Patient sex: F
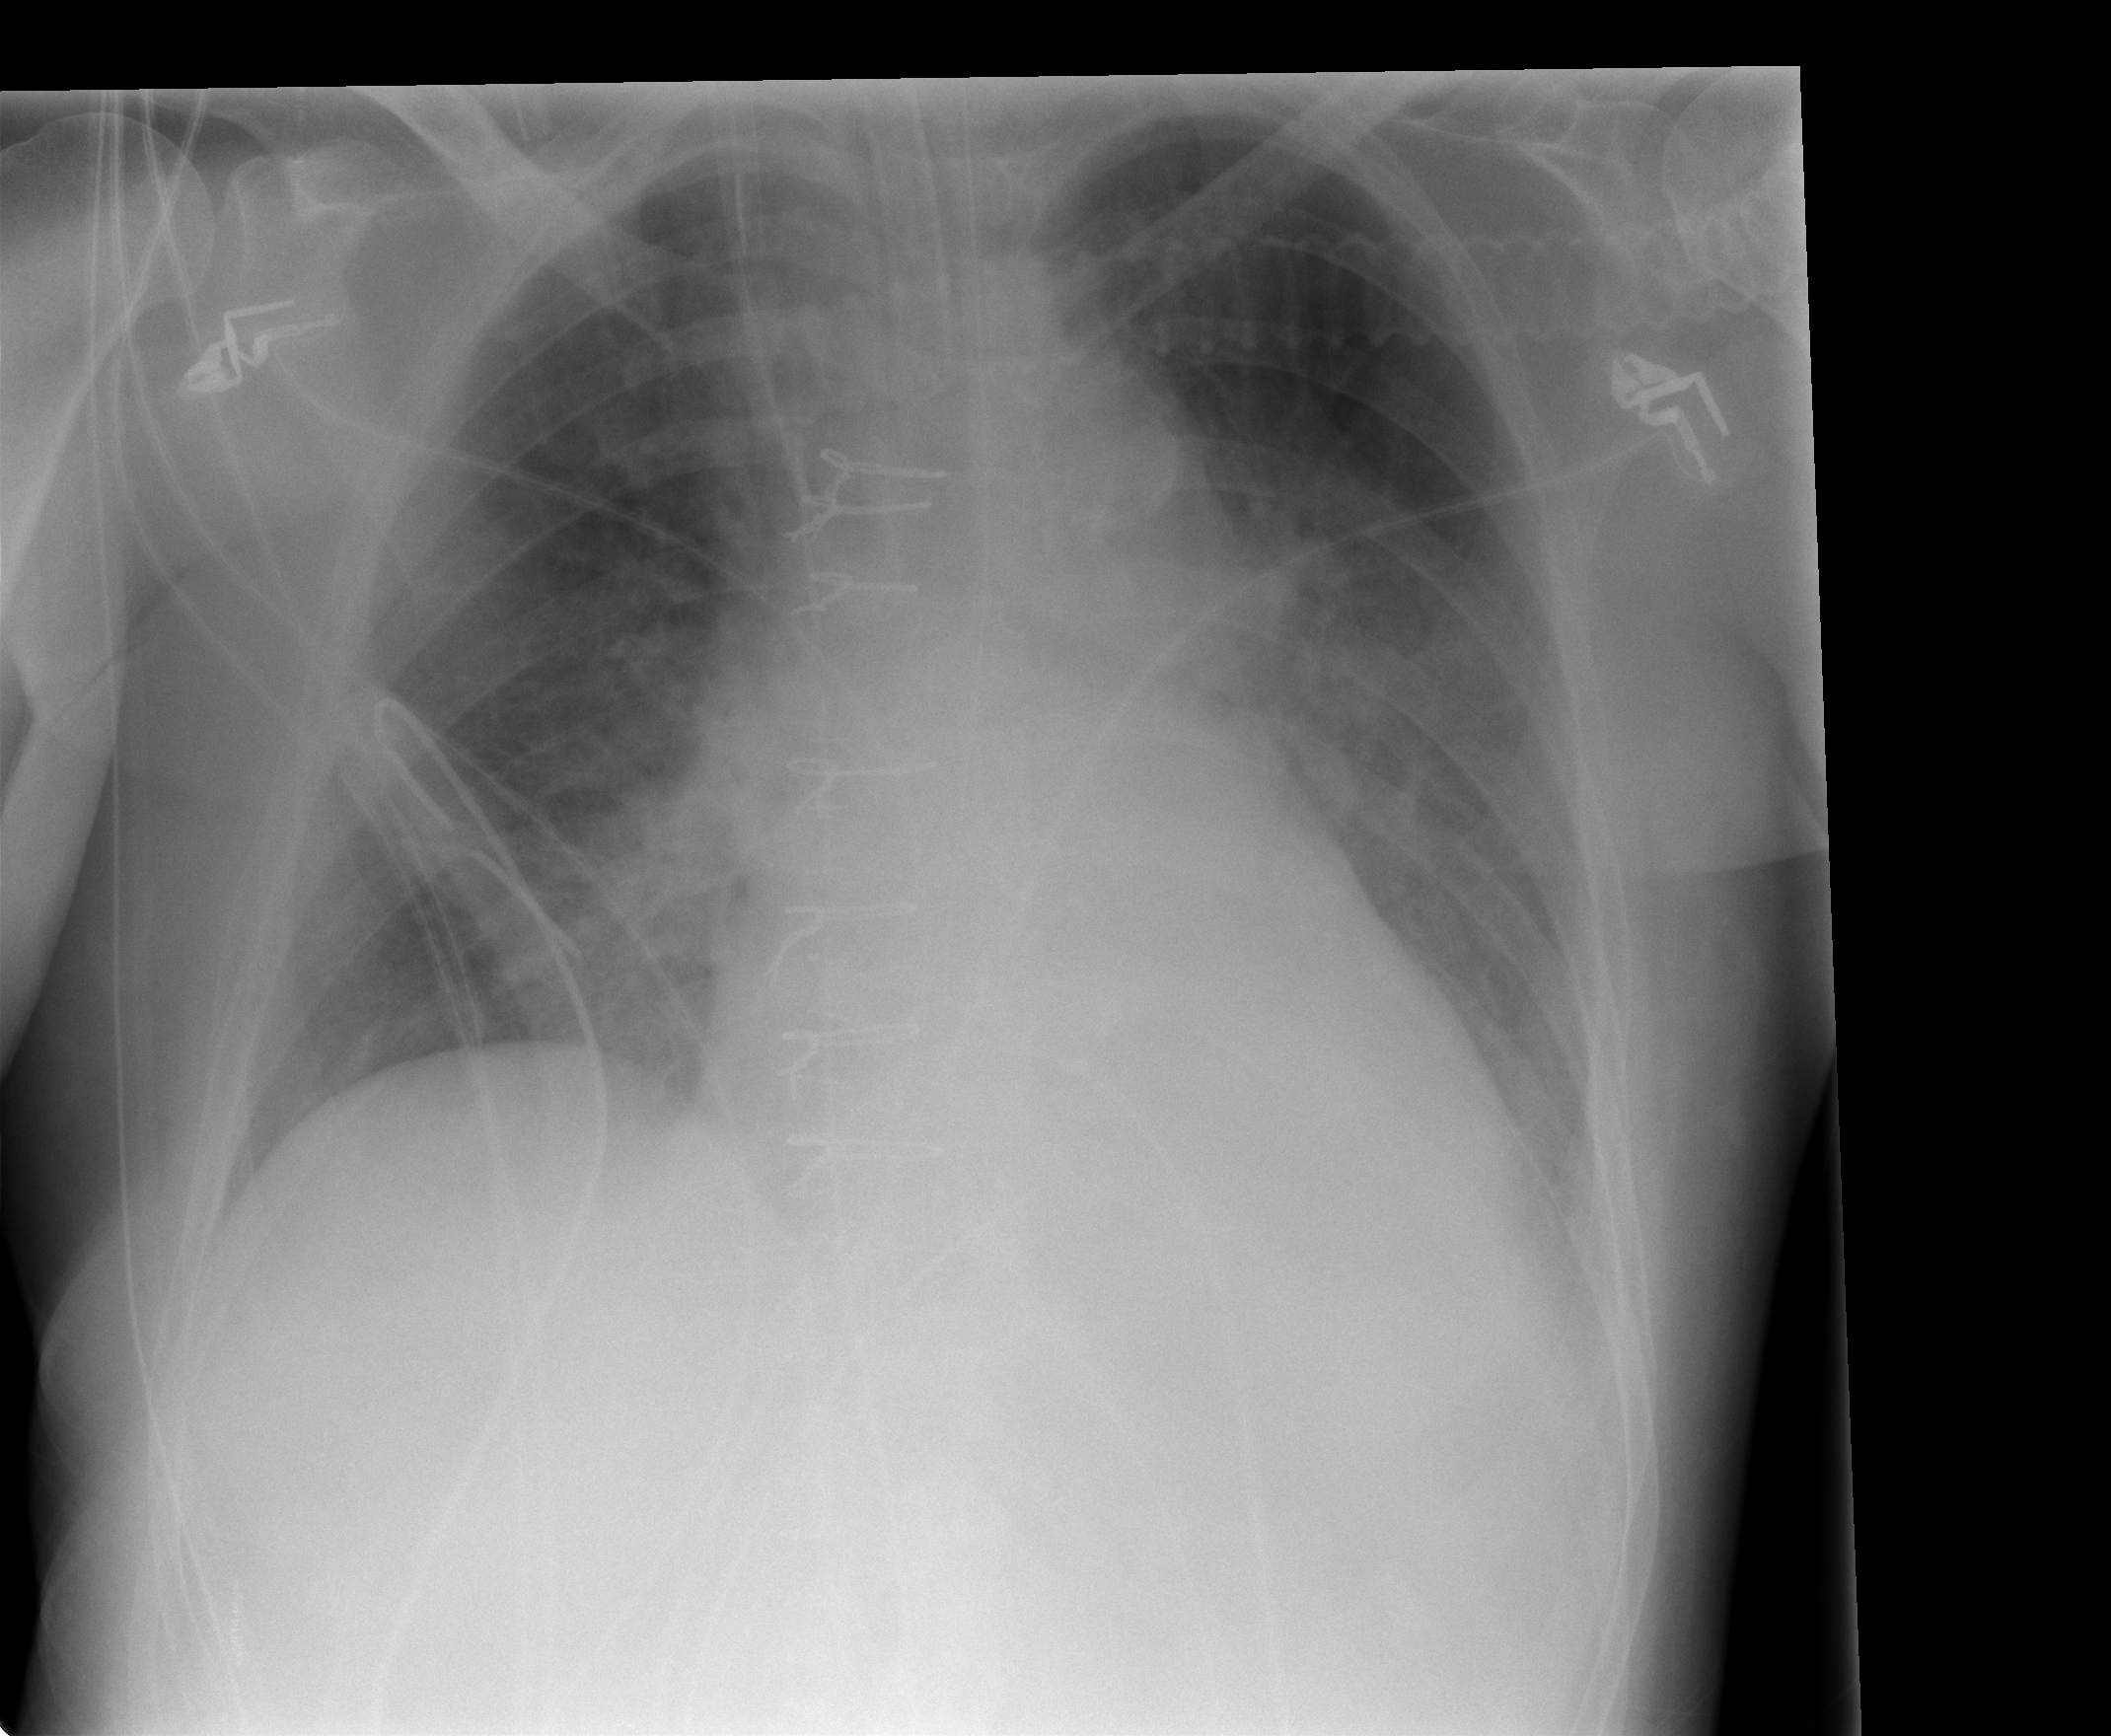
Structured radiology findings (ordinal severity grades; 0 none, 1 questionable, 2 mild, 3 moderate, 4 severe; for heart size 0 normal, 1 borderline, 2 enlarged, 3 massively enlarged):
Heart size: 1
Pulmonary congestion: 2
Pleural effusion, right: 0
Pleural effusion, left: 0
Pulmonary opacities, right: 2
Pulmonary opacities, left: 2
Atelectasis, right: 0
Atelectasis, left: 0